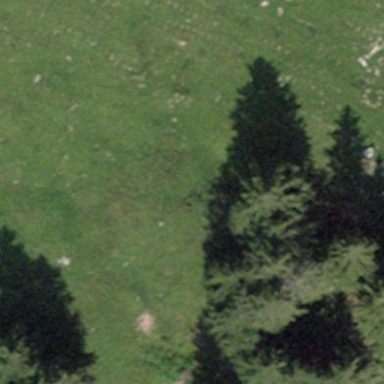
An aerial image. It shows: Forest area.